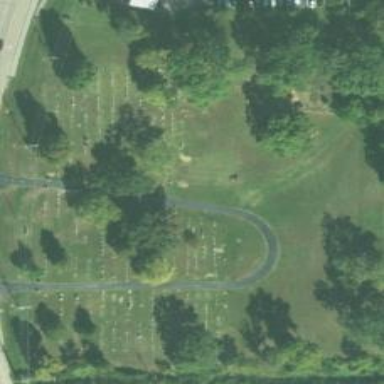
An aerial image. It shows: Cemetery.